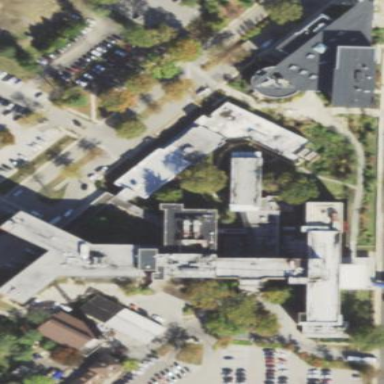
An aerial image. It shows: Healthcare facility identified as hospital.